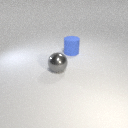
large blue rubber cylinder to the right of large gray metal sphere